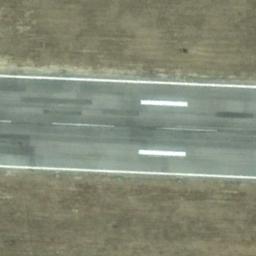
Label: runway